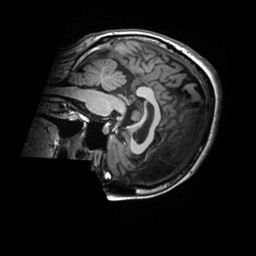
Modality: T1w
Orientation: sagittal
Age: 61
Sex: female
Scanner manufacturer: siemens
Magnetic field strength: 3 T
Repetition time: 2.2 s
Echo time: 0.00245 s